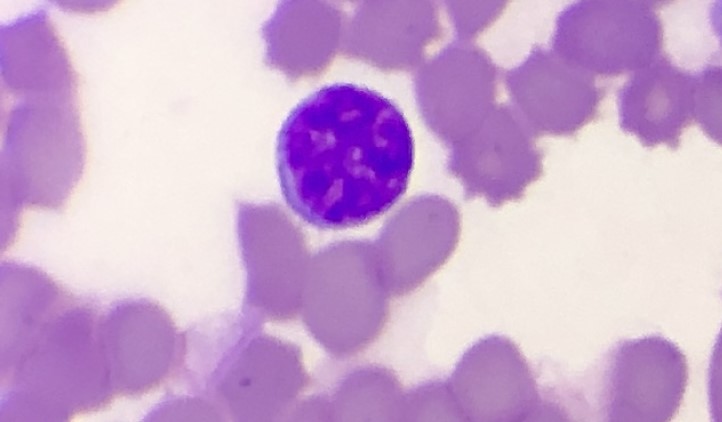
White blood cell type: Lymphocyte